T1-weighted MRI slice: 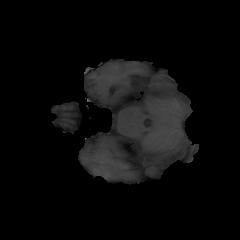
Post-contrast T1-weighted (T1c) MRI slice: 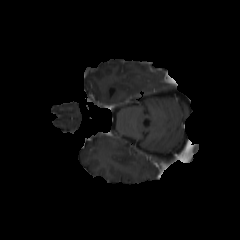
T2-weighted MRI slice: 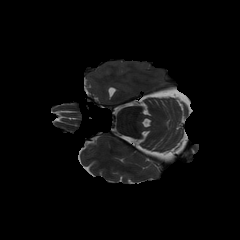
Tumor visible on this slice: no